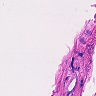
Metastatic tissue present: no